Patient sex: F
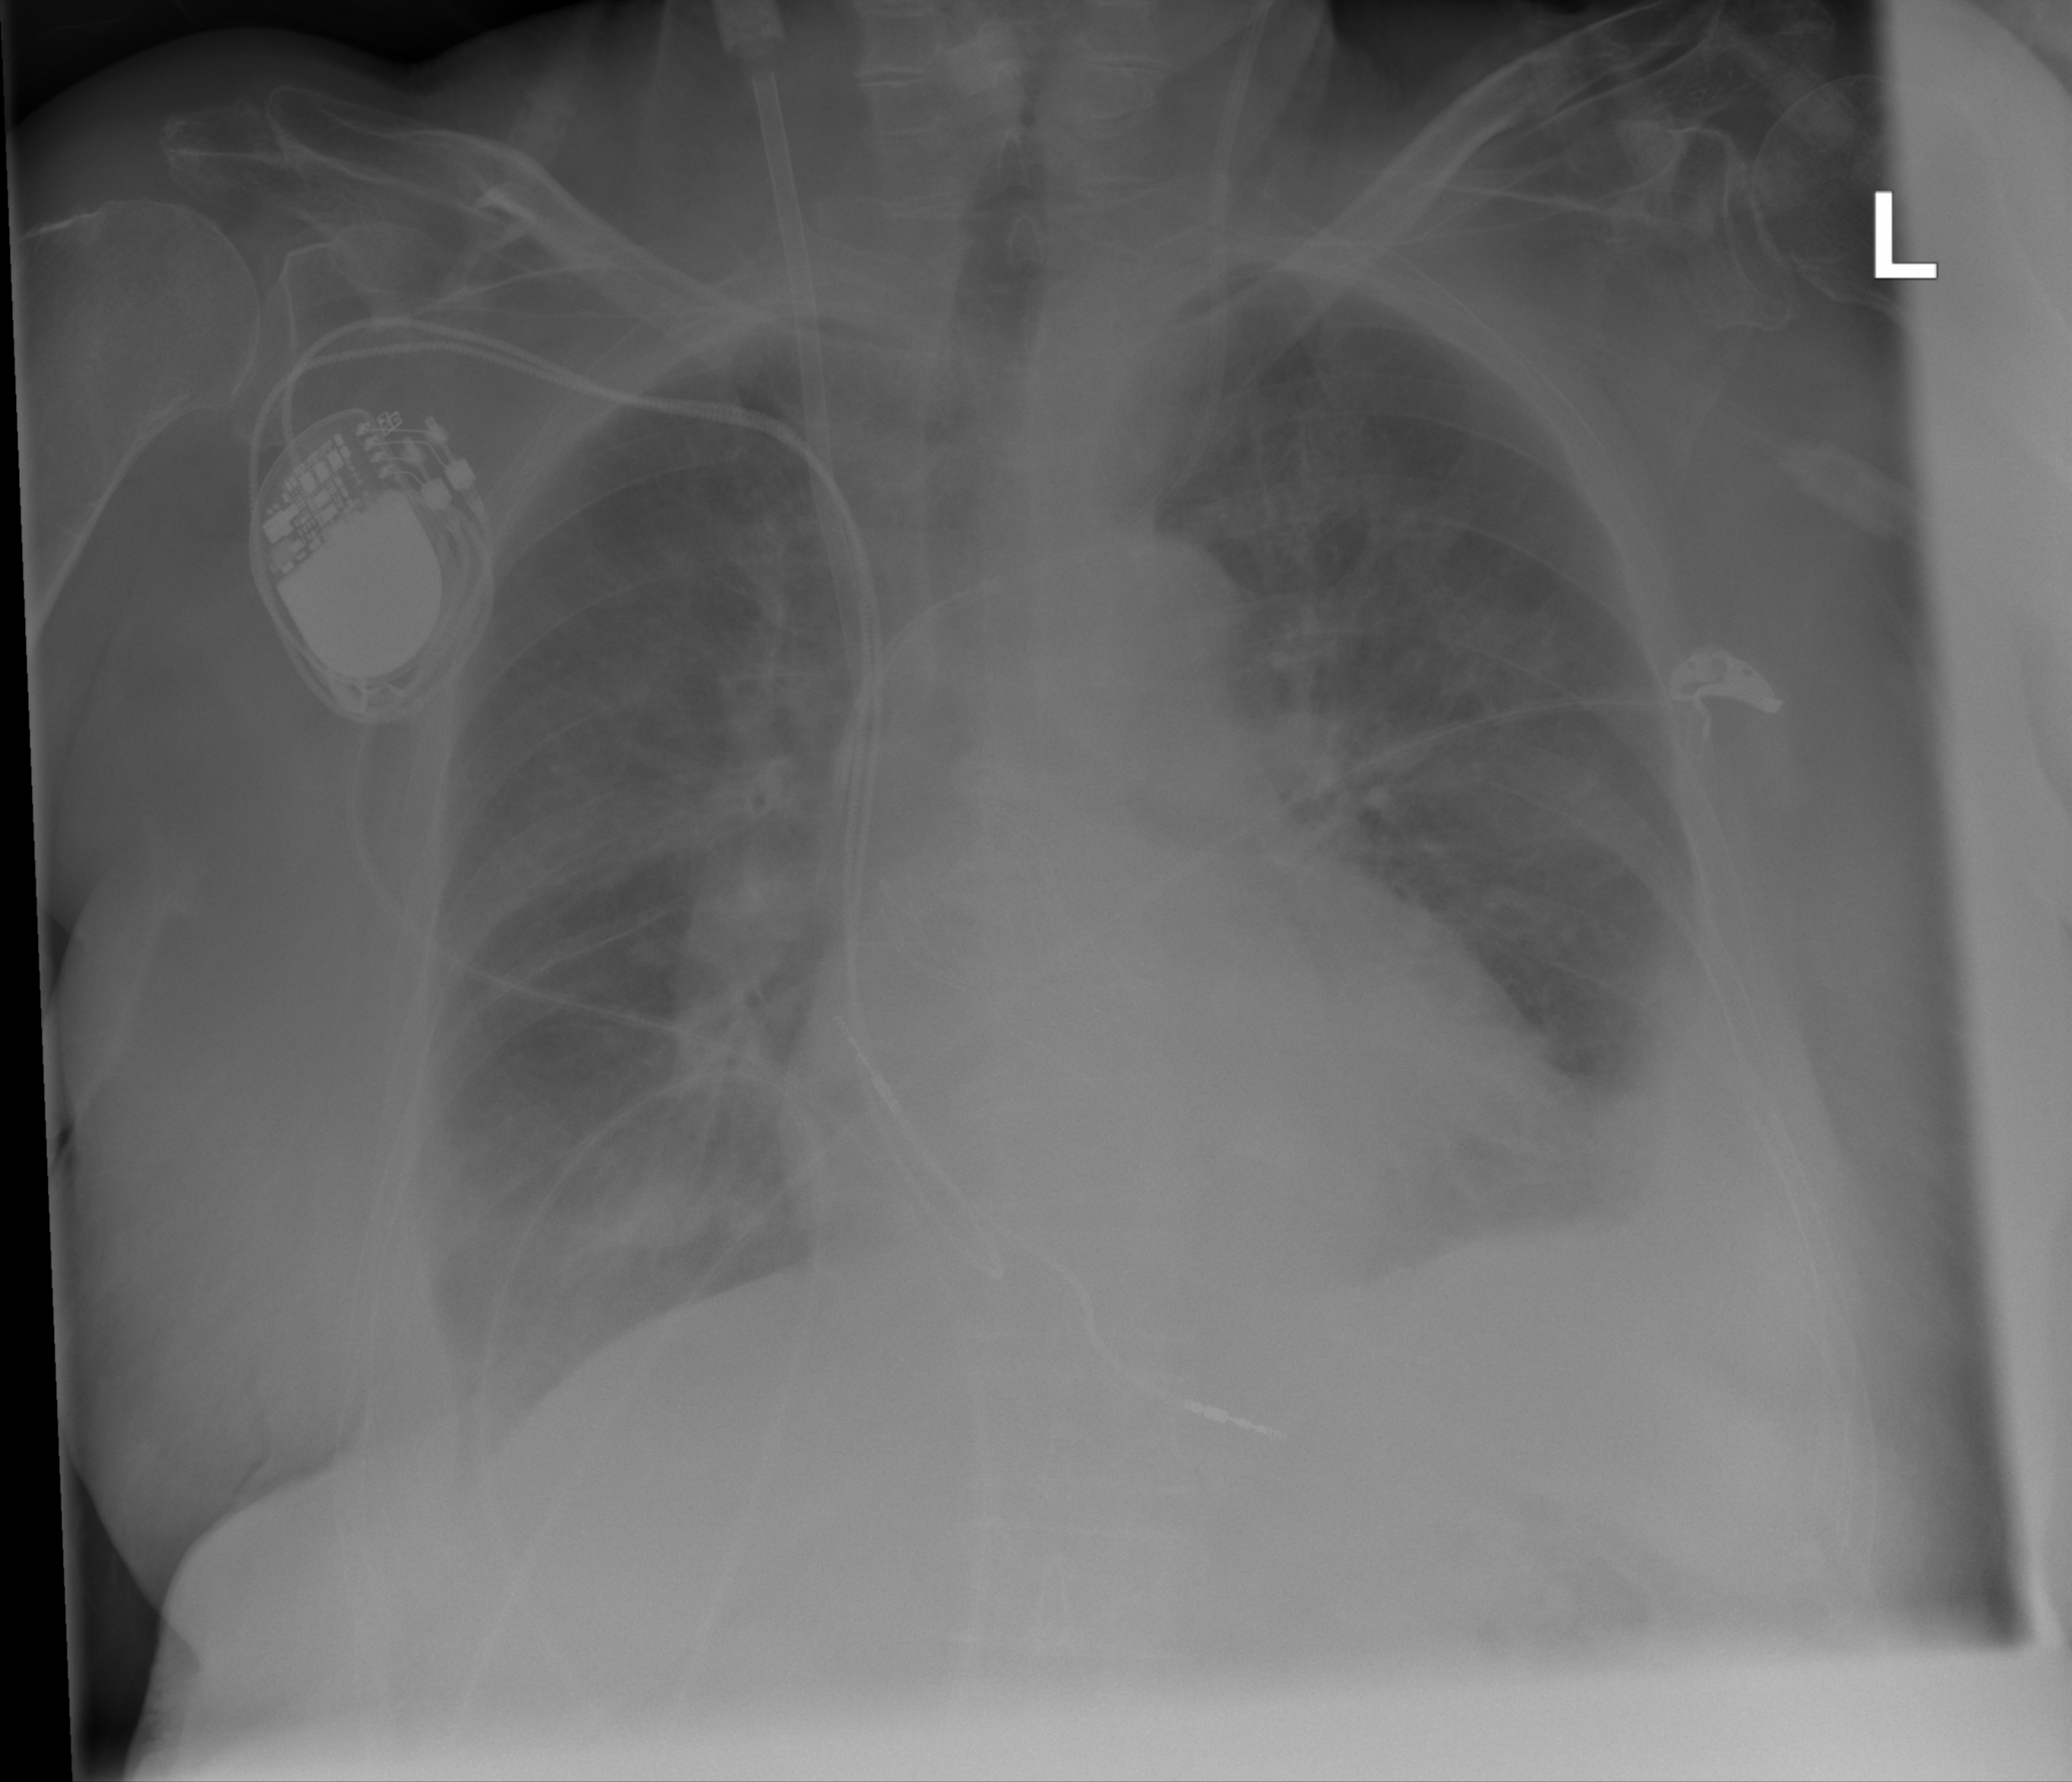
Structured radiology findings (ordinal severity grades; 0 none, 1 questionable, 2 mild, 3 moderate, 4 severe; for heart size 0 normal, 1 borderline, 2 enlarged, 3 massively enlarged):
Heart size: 1
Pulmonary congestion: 3
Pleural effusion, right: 0
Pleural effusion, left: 3
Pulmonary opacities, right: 0
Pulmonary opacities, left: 0
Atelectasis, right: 0
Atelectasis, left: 0